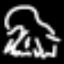
Label: frog